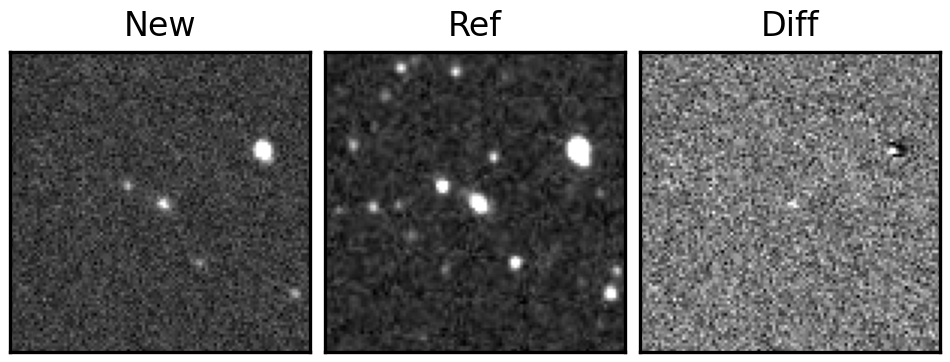
Label: real